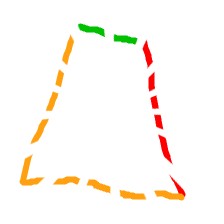
Shape: trapezoid